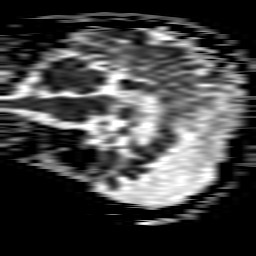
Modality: ADC
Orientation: sagittal
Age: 69
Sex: female
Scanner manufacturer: philips
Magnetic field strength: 1.5 T
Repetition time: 3.648 s
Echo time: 0.09255 s